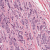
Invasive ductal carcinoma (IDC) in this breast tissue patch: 1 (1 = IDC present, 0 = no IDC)